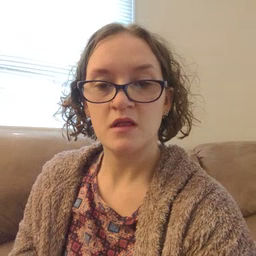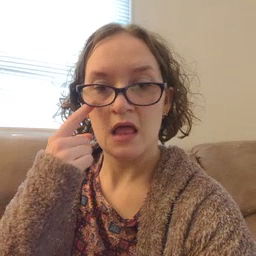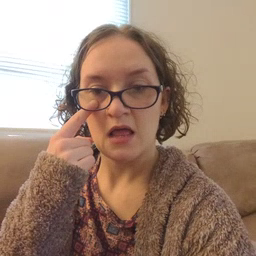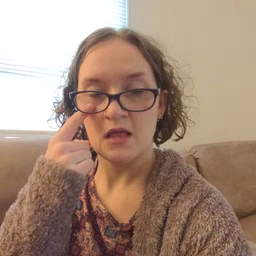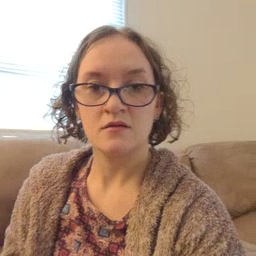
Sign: eye